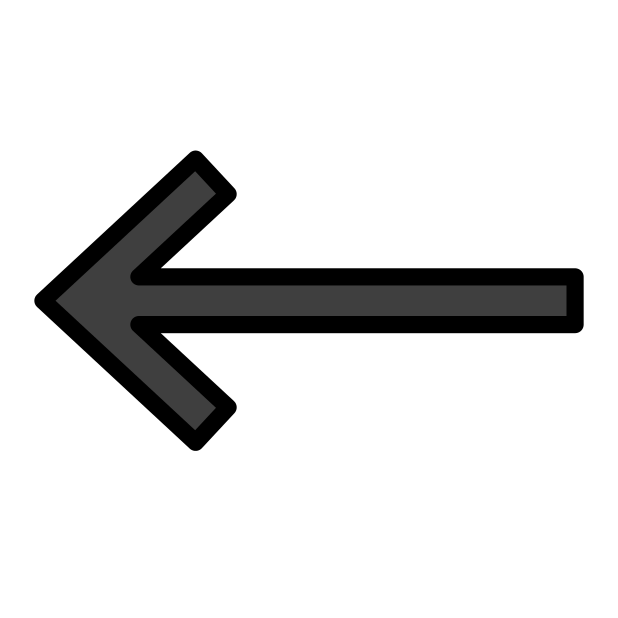
left arrow